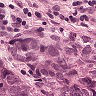
Metastatic tissue present: yes